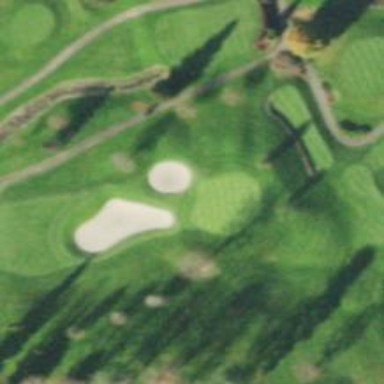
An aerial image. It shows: Golf hole.